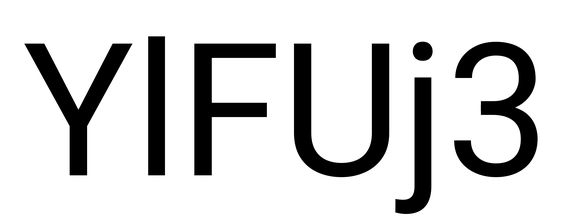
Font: Roboto_Regular